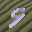
Label: 9